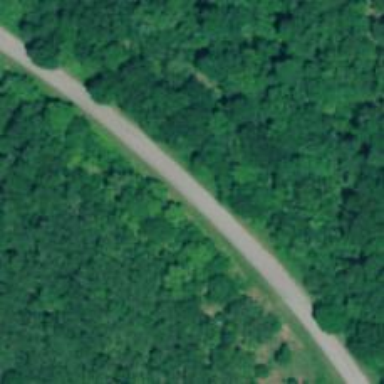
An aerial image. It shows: Unclassified road.